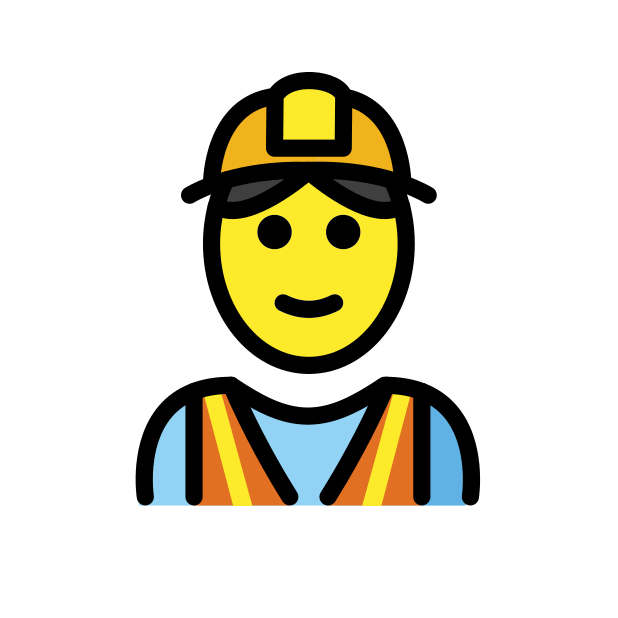
Emoji: 👷
Name: construction worker
Unicode: 0x1f477